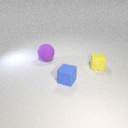
small blue rubber cube to the left of small yellow rubber cube